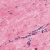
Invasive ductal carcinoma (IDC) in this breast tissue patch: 1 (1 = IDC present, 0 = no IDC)